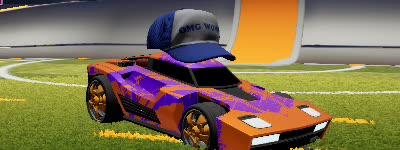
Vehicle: breakout